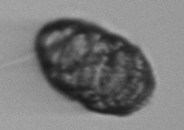
Label: Margalefidinium